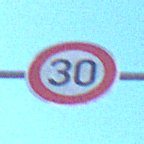
Verkehrszeichen: Geschwindigkeit30
Umgebung: Outdoor, Urban
Tageszeit: MorningAfternoon
Wetter: Clear
Licht: Natural
Jahreszeit: NotSpecified
Kontrast: HighContrast